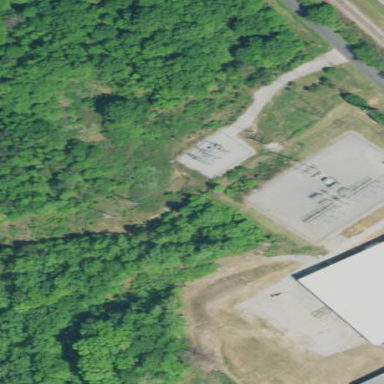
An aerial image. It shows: There is distribution substation enclosed by fence.